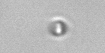
Label: nanoplankton_mix